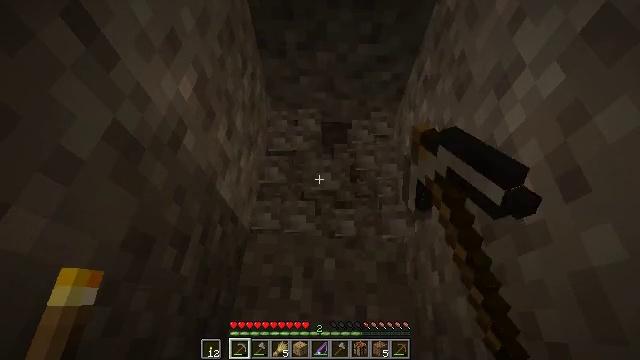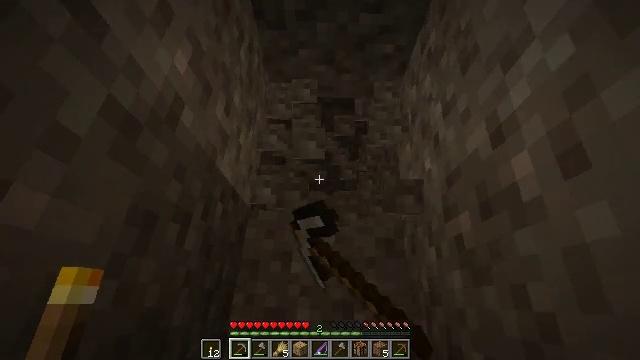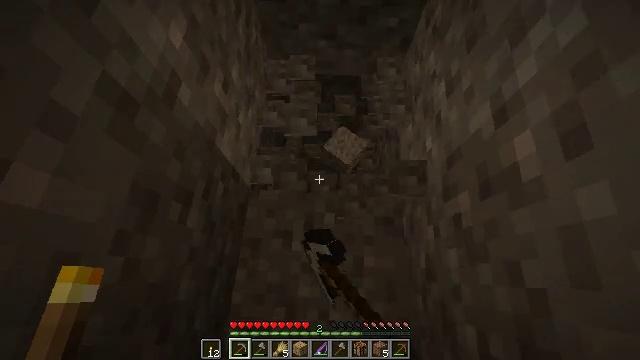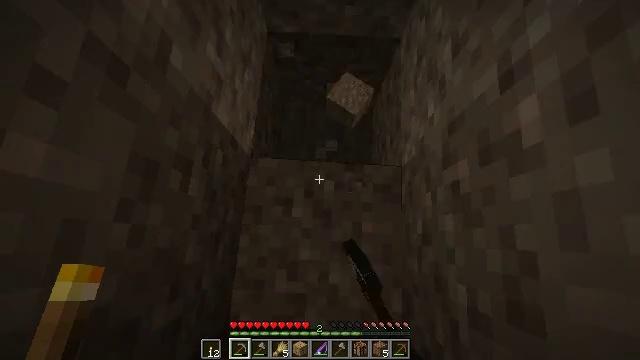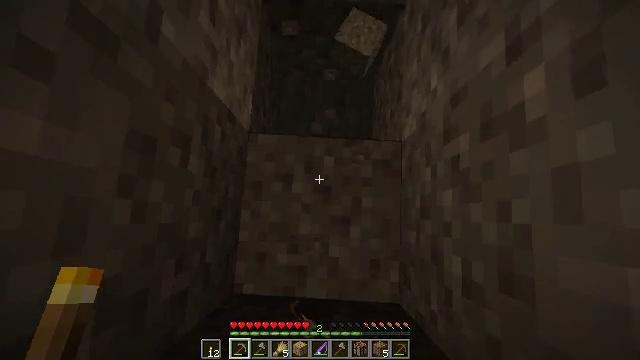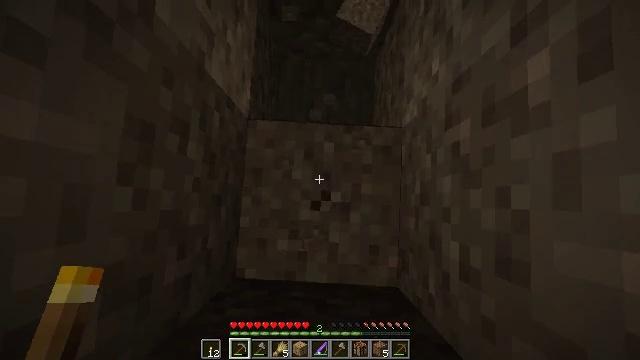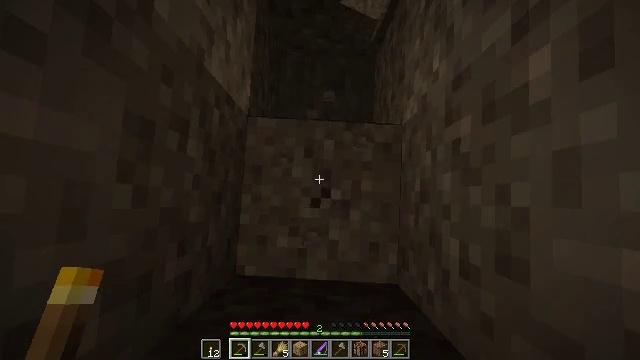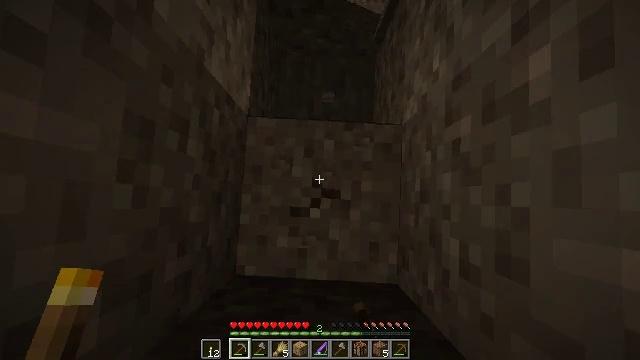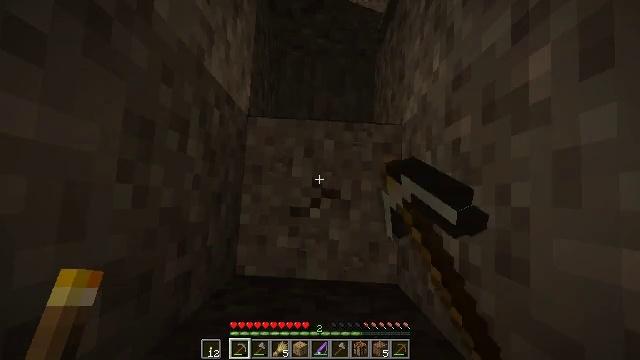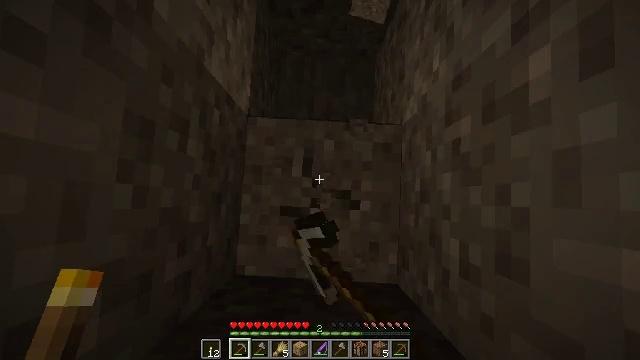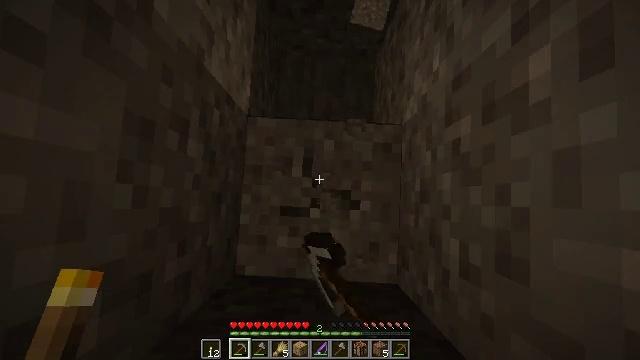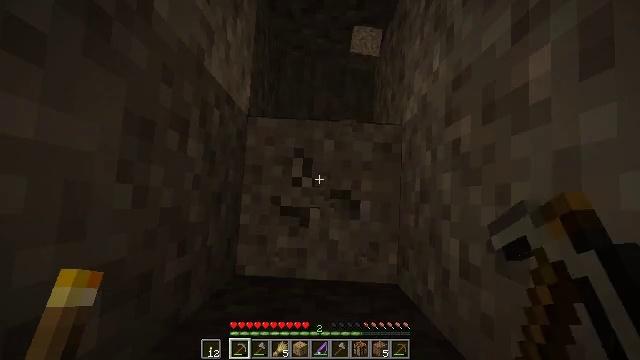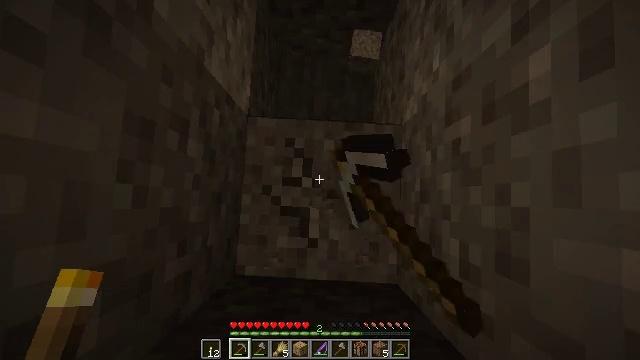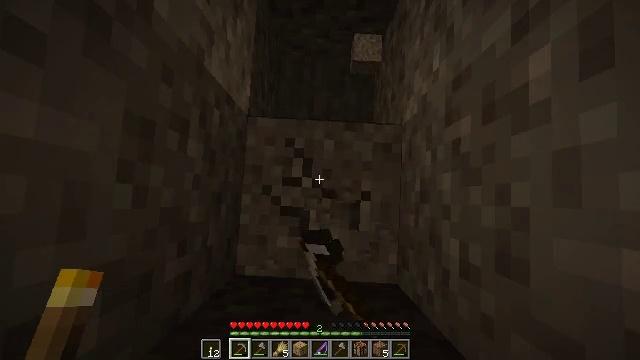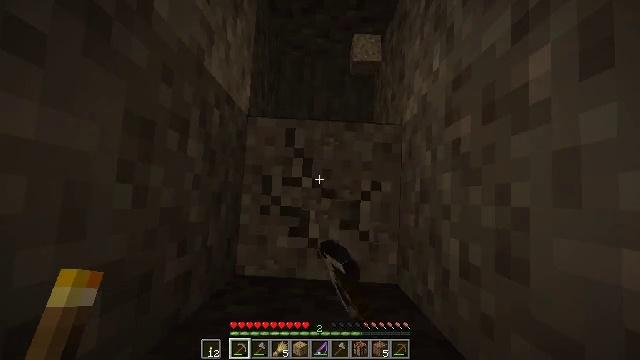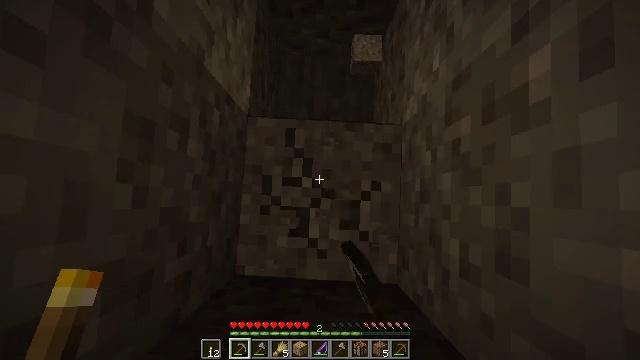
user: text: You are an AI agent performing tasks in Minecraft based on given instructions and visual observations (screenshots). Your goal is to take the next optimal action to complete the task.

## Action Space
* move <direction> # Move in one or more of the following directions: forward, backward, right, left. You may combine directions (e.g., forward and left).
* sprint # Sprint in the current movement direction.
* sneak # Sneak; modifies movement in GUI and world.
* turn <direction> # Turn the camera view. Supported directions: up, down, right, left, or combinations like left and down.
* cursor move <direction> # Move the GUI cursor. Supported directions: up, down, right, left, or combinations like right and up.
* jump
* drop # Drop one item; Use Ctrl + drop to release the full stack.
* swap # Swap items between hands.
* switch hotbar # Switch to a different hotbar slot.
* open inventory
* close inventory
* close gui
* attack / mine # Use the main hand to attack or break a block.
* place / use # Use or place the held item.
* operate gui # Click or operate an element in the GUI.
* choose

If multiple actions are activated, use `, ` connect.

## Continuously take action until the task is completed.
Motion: motion action
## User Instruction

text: Mine gravel from the ground.
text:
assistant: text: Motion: turn down, attack / mine
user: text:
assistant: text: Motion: turn down, attack / mine
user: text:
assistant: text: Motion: turn down, attack / mine
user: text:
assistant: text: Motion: turn down, attack / mine
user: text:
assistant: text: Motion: turn down, attack / mine
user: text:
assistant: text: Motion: attack / mine
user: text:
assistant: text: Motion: attack / mine
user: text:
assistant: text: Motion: attack / mine
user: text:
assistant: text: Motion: attack / mine
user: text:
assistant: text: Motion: attack / mine
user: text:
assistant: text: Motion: attack / mine
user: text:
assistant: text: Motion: attack / mine
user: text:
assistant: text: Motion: attack / mine
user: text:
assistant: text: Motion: attack / mine
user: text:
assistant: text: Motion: attack / mine
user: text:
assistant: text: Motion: attack / mine
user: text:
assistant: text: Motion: attack / mine
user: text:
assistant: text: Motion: attack / mine
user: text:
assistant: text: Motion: attack / mine
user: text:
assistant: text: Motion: attack / mine
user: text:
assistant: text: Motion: attack / mine
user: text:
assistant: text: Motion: attack / mine
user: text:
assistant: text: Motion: attack / mine
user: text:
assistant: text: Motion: attack / mine
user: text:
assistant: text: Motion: turn up, attack / mine
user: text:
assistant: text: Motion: attack / mine